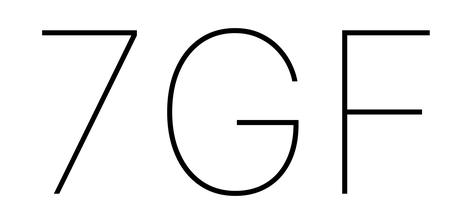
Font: Inter_Thin